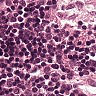
Metastatic tissue present: no